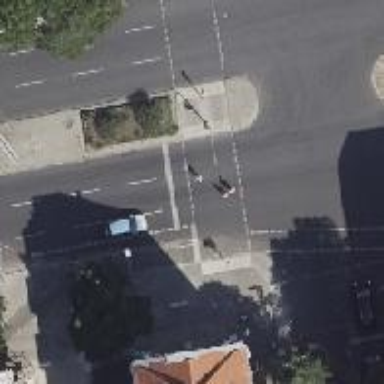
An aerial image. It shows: Asphalt cycleway with traffic signals at crossing.